Question: 'Observable.Concat' is an implementation that joins observables but the second 'IObservable<T>' only makes the subscription when the first is completed.
<URL>
Is there any implementation of a "HotConcat"? Similar to 'Observable.Merge', but keeping the delivery order, first pushing the elements of initial subscription and then the subsequents. Something like:

I know that is possible to use the 'ReplaySubject<T>', but it doesn't seems so good, because of performance and memory usage impacts..
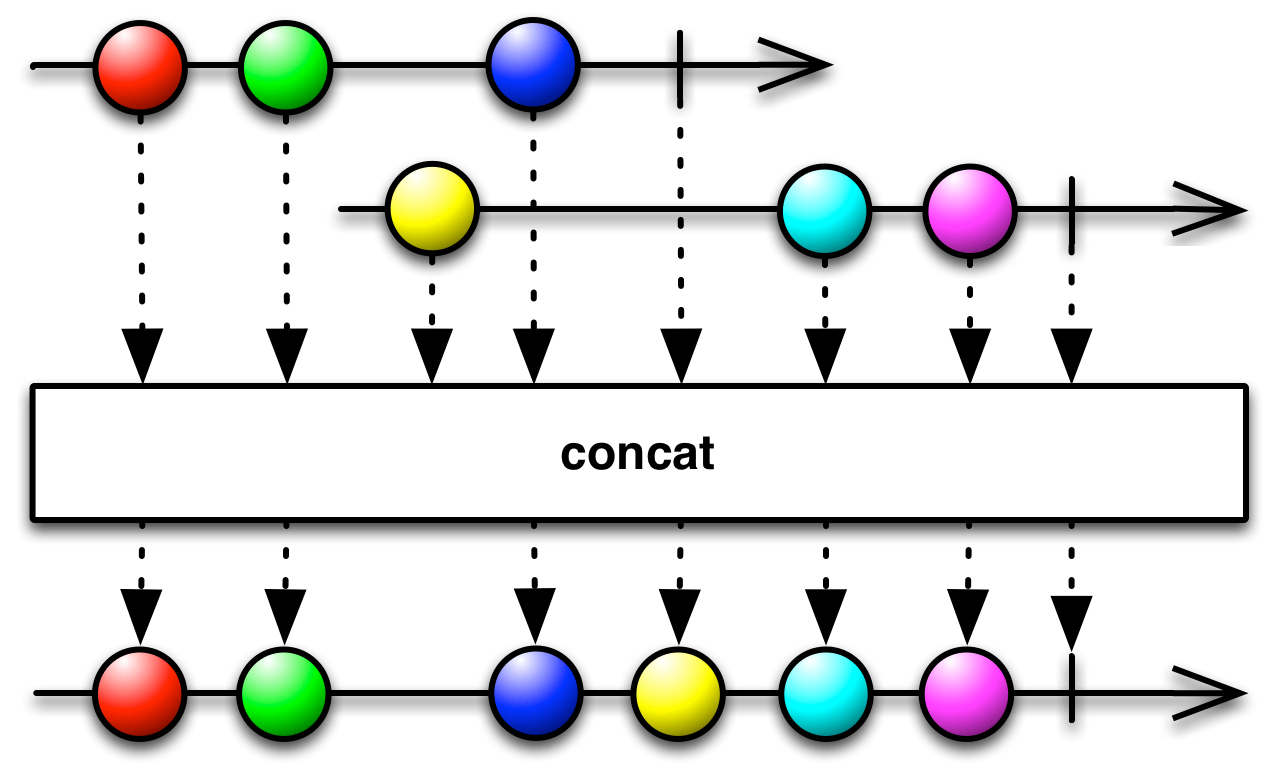
Answer: Here's the implementation I've been using for a while. This implementation introduces a 'BufferUntilSubscribed' operator that turns an 'IObservable' into a 'IConnectableObservable' that will start buffering whenever you call 'Connect' and will deliver the buffered results to the first subscriber. Once the first subscriber has "caught up", then the buffering will stop and the subscriber will just be given the live events as they arrive.
Once you have that, you can write 'HotConcat' as something like:
'''
public static IObservable<T> HotConcat<T>(params IObservable<T>[] sources)
{
var s2 = sources.Select(s => s.BufferUntilSubscribed());
var subscriptions = new CompositeDisposable(s2.Select(s2 => s2.Connect()).ToArray());
return Observable.Create<T>(observer =>
{
var s = new SingleAssignmentDisposable();
var d = new CompositeDisposable(subscriptions);
d.Add(s);
s.Disposable = s2.Concat().Subscribe(observer);
return d;
});
}
'''
Here's the implemementation of 'BufferUntilSubscribed':
'''
private class BufferUntilSubscribedObservable<T> : IConnectableObservable<T>
{
private readonly IObservable<T> _source;
private readonly IScheduler _scheduler;
private readonly Subject<T> _liveEvents;
private bool _observationsStarted;
private Queue<T> _buffer;
private readonly object _gate;
public BufferUntilSubscribedObservable(IObservable<T> source, IScheduler scheduler)
{
_source = source;
_scheduler = scheduler;
_liveEvents = new Subject<T>();
_buffer = new Queue<T>();
_gate = new object();
_observationsStarted = false;
}
public IDisposable Subscribe(IObserver<T> observer)
{
lock (_gate)
{
if (_observationsStarted)
{
return _liveEvents.Subscribe(observer);
}
_observationsStarted = true;
var bufferedEvents = GetBuffers().Concat().Finally(RemoveBuffer); // Finally clause to remove the buffer if the first observer stops listening.
return Observable.Merge(_liveEvents, bufferedEvents).Subscribe(observer);
}
}
public IDisposable Connect()
{
return _source.Subscribe(OnNext, _liveEvents.OnError, _liveEvents.OnCompleted);
}
private void RemoveBuffer()
{
lock (_gate)
{
_buffer = null;
}
}
/// <summary>
/// Acquires a lock and checks the buffer. If it is empty, then replaces it with null and returns null. Else replaces it with an empty buffer and returns the old buffer.
/// </summary>
/// <returns></returns>
private Queue<T> GetAndReplaceBuffer()
{
lock (_gate)
{
if (_buffer == null)
{
return null;
}
if (_buffer.Count == 0)
{
_buffer = null;
return null;
}
var result = _buffer;
_buffer = new Queue<T>();
return result;
}
}
/// <summary>
/// An enumerable of buffers that will complete when a call to GetAndReplaceBuffer() returns a null, e.g. when the observer has caught up with the incoming source data.
/// </summary>
/// <returns></returns>
private IEnumerable<IObservable<T>> GetBuffers()
{
Queue<T> buffer;
while ((buffer = GetAndReplaceBuffer()) != null)
{
yield return buffer.ToObservable(_scheduler);
}
}
private void OnNext(T item)
{
lock (_gate)
{
if (_buffer != null)
{
_buffer.Enqueue(item);
return;
}
}
_liveEvents.OnNext(item);
}
}
/// <summary>
/// Returns a connectable observable, that once connected, will start buffering data until the observer subscribes, at which time it will send all buffered data to the observer and then start sending new data.
/// Thus the observer may subscribe late to a hot observable yet still see all of the data. Later observers will not see the buffered events.
/// </summary>
/// <param name="source"></param>
/// <param name="scheduler">Scheduler to use to dump the buffered data to the observer.</param>
/// <returns></returns>
public static IConnectableObservable<T> BufferUntilSubscribed<T>(this IObservable<T> source, IScheduler scheduler)
{
return new BufferUntilSubscribedObservable<T>(source, scheduler);
}
/// <summary>
/// Returns a connectable observable, that once connected, will start buffering data until the observer subscribes, at which time it will send all buffered data to the observer and then start sending new data.
/// Thus the observer may subscribe late to a hot observable yet still see all of the data. Later observers will not see the buffered events.
/// </summary>
/// <param name="source"></param>
/// <returns></returns>
public static IConnectableObservable<T> BufferUntilSubscribed<T>(this IObservable<T> source)
{
return new BufferUntilSubscribedObservable<T>(source, Scheduler.Immediate);
}
'''